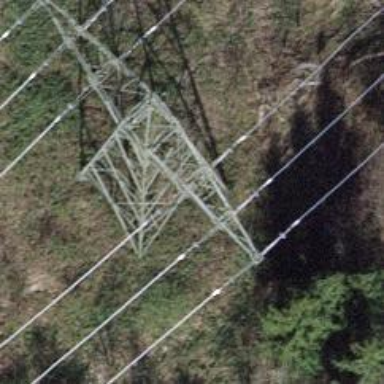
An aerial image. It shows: Power line is depicted.